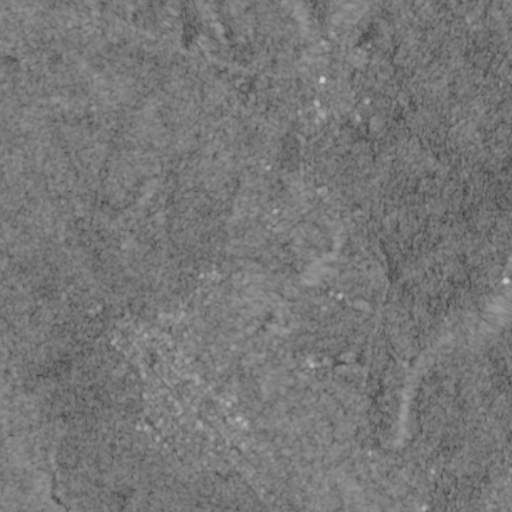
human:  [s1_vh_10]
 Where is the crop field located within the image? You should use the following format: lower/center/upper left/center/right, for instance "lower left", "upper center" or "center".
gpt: The crop field is located in the upper left of the image.
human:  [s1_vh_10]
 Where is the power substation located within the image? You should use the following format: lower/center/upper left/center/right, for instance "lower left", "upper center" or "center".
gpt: The power substation is located in the upper center of the image.
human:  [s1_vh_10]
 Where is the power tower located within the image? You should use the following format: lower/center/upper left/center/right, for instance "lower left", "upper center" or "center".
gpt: The power tower is located in the upper center of the image.
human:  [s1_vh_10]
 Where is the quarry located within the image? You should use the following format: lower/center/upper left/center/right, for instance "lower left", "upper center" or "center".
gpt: The quarry is located in the lower right of the image.
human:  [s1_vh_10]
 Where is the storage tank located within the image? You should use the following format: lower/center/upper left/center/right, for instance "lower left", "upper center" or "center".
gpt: The storage tank is located in the upper center of the image.
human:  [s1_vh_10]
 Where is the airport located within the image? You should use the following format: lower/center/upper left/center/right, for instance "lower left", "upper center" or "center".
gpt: There is no airport in the image.

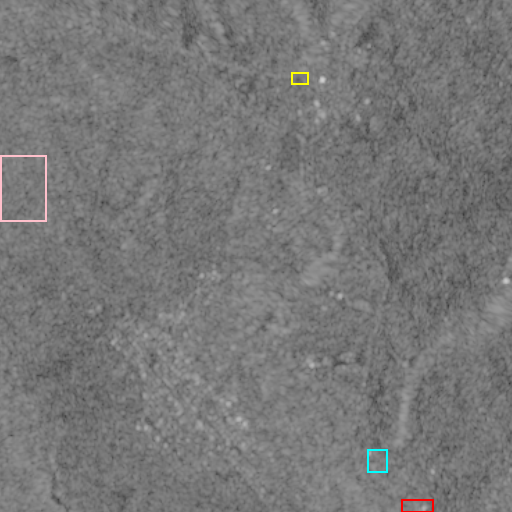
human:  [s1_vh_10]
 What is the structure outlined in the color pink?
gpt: The structure outlined in pink is a crop field.
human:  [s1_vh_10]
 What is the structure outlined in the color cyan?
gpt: The structure outlined in cyan is a park.
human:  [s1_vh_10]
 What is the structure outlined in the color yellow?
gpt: The structure outlined in yellow is a power substation.
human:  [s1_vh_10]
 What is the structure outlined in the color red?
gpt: The structure outlined in red is a quarry.
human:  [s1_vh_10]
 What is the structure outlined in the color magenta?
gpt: There is no magenta outline.